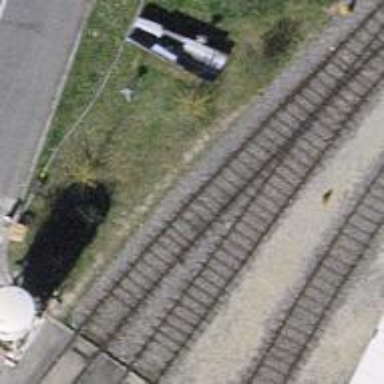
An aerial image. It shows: Single railway spur track.